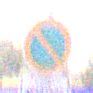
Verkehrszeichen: EingeschraenktesHalteverbot
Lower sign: ZeitangabenMitBeschraenkungAufWochentage1
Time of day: Midday
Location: Outdoor (Nature)
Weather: Clear
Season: NotSpecified
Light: Natural